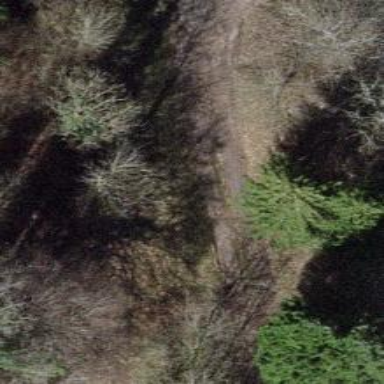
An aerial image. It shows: Driveway leading to service road.